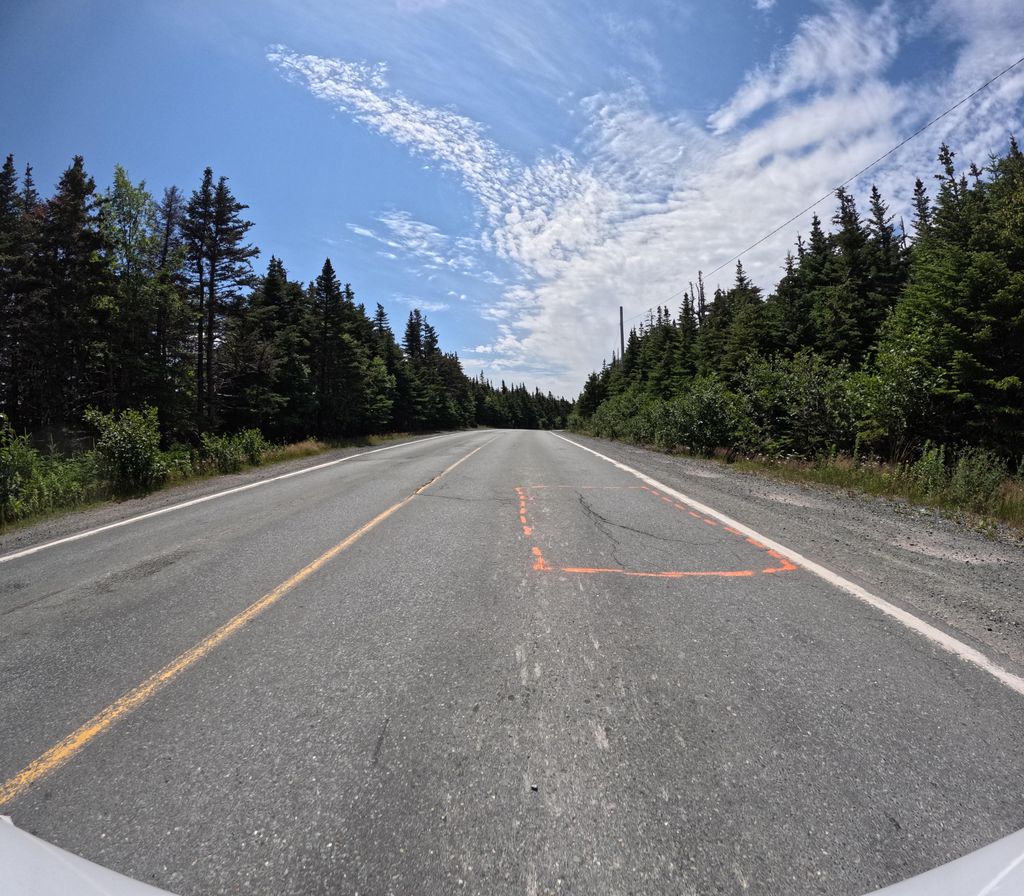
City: st_johns